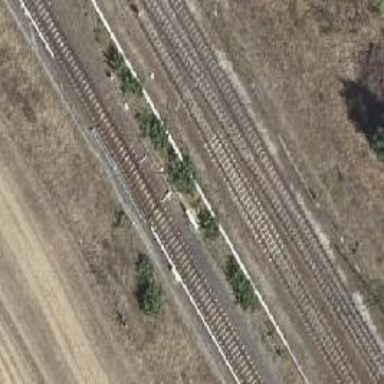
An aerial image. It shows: Railway junction.